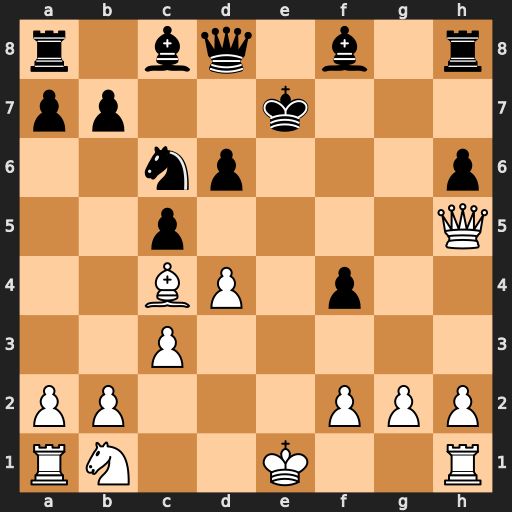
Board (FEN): r1bq1b1r/pp2k3/2np3p/2p4Q/2BP1p2/2P5/PP3PPP/RN2K2R
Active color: w
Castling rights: KQ
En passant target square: -
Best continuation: Qf7#